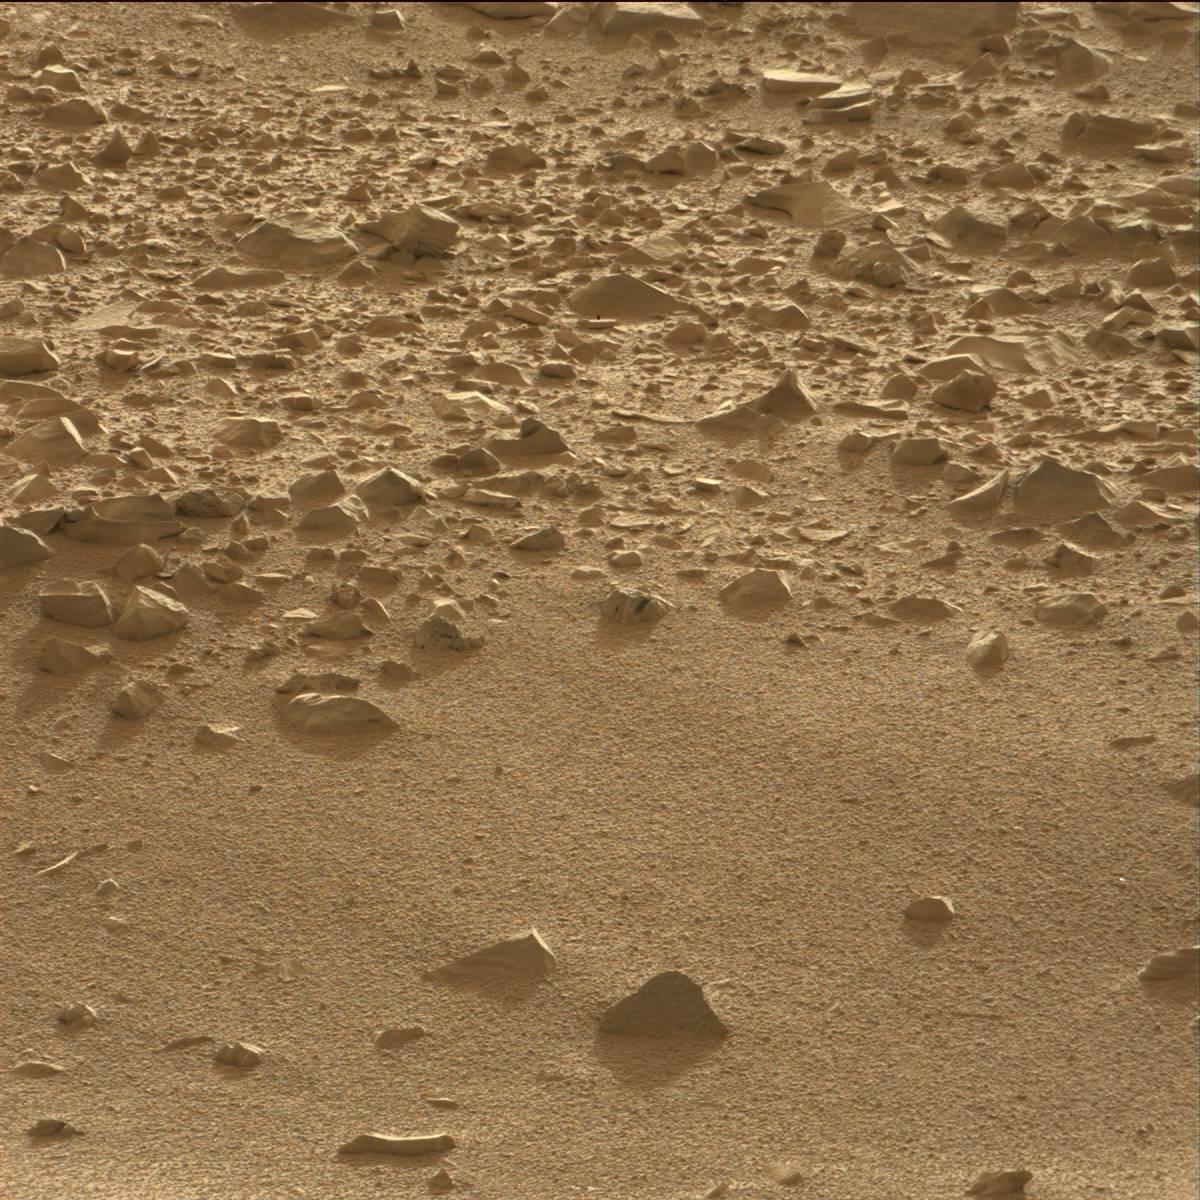
Terrain classes present: Bedrock, Sand / Soil